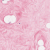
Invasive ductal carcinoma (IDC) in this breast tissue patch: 0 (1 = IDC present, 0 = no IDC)